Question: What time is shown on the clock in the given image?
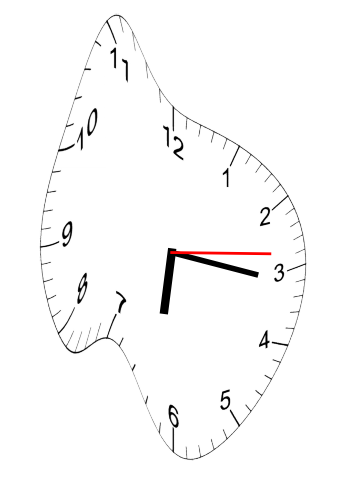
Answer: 06:16:14